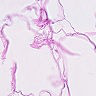
Metastatic tissue present: no